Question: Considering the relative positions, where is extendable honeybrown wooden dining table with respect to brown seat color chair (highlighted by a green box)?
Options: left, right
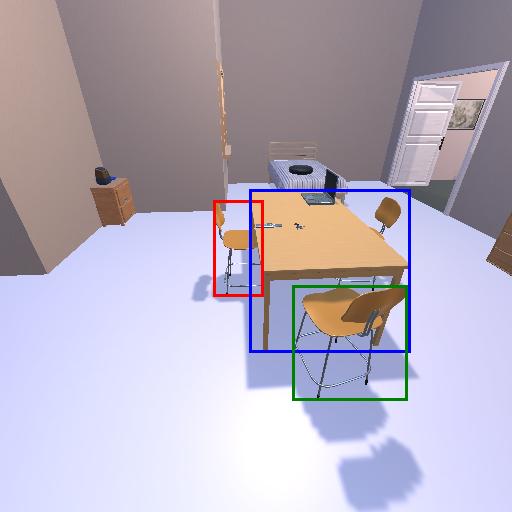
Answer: left